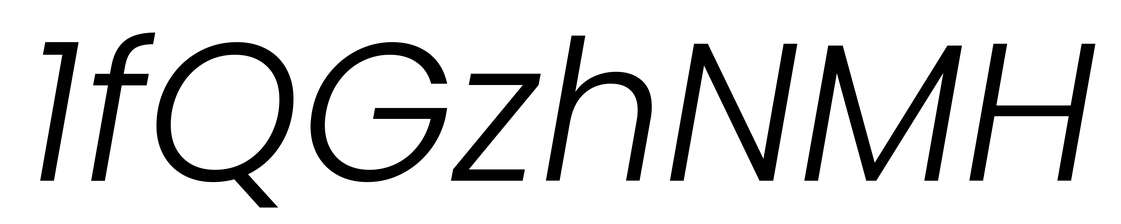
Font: Poppins-LightItalic